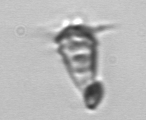
Label: Paratontonia_gracillima